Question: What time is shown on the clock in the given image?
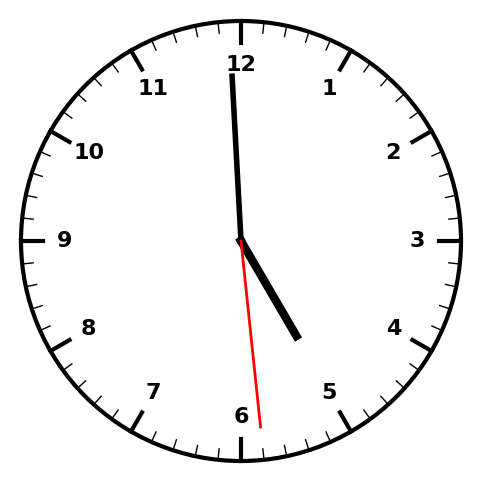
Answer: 04:59:29